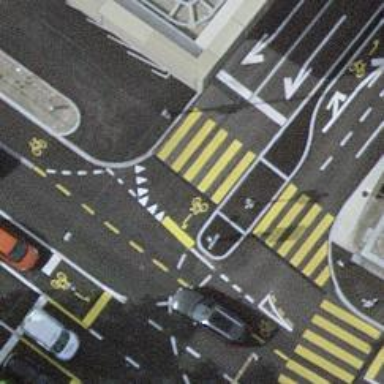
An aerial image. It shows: Crossing with traffic signals and pedestrian island.